Question: I'm having issues with the jquery validator validating phone numbers. So in a form where I have an input for phone number, I use jquery's additional methods to validate the phone. Here's the code:
'''
<!DOCTYPE HTML>
<html>
<head>
<meta http-equiv="Content-Type" content="text/html; charset=UTF-8" />
<title>stuff/title>
<script src="https://ajax.googleapis.com/ajax/libs/jquery/1.8.2/jquery.min.js"></script>
<script type="text/javascript" src="https://ajax.aspnetcdn.com/ajax/jquery.validate/1.9/jquery.validate.min.js"></script>
<script type="text/javascript" src="https://ajax.aspnetcdn.com/ajax/jquery.validate/1.9/additional-methods.min.js"></script>
</head>
<body>
<script>
$(document).ready(function(e) {
var val = $('#everything').validate({
onkeyup: false,
errorClass: "req_mess",
ignore: ":hidden",
rules: {
phone: {
required: true,
minlength: 10,
phoneUS: true
}
},
messages: {
phone: {
required: "Please enter your phone number",
phoneUS: "Please enter a valid phone number: (e.g. <PHONE> or <PHONE>)"
}
}
});
});
</script>
<form name="everything" id="everything" action="Private/Insert.php" method="post" style="display:none;" >
Phone Number: <input type="text" name="phone" id="phone"/>
</form>
</body>
</html>
'''
And the database ends up looking like this for the phone number column:

Sometimes it inserts the full phone number (crossed out in red) properly, but then sometimes it just inserts 3 digits. I don't know why. Is this something to do with Internet Explorer maybe? Has anyone come across this problem? Does anyone know why this is happening? Here's the entirety of the jquery validation code if <URL>
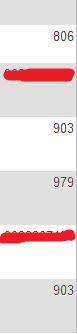
Answer: You are using the <URL>:
- -
Since the first example is considered valid, you attempt to store it directly into your database, and it seems that you are using an integer or number column. Many databases, including MySQL will attempt to coerce that value into an integer by simply dropping everything after the first non-numeric character. I always recommend using a 'varchar' field for storing phone numbers because the numbers don't really have a numeric meaning (ie you're never going to add/subtract).
Also, it's a bad idea to simply rely on client side validation. You always want to validate your data on the server side because it's very trivial to trick client side validation (maliciously or not).